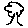
Label: tree